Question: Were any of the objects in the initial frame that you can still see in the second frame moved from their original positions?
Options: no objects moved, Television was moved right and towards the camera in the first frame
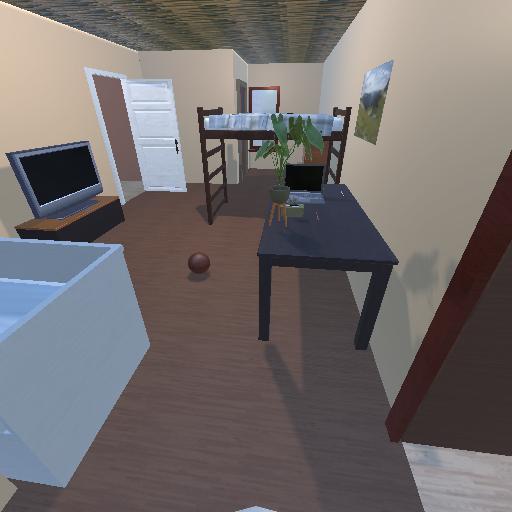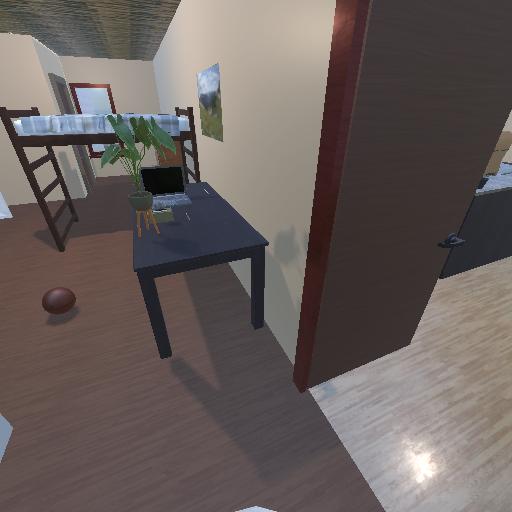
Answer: no objects moved